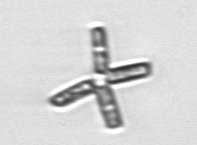
Label: Thalassionema